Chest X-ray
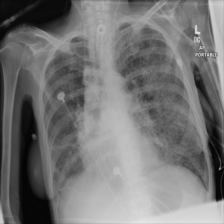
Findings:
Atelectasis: positive
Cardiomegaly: negative
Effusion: negative
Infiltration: positive
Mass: negative
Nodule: negative
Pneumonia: negative
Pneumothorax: negative
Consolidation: negative
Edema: negative
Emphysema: negative
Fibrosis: negative
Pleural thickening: negative
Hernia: negative